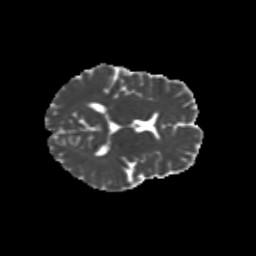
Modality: MD
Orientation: axial
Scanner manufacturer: siemens
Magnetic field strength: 3 T
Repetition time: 9.2 s
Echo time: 0.084 s